Question:
'''
roundbg.physicsBody = SKPhysicsBody(circleOfRadius: round.frame.width/2)
roundbg.physicsBody?.dynamic = false
'''
Trying to trap the ball inside the circle(roundbg). The problem is that when I use circleOfRadius for my round texture it takes the whole circle and not just the border. I get why circleOfRadius is doing that but can't figure out how to grab just the border. Any ideas? So ideally when ball falls it gets trapped inside the circle(roundbg).
First iOS app/game and very new to this. Thanks for you help!
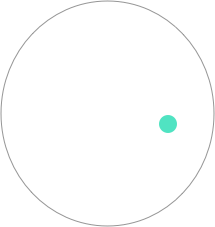
Answer: 'SKPhysicsBody(circleOfRadius:)' creates a . In your case you need an for the larger circle. Try the following code.
'''
let largeCircleRadius : CGFloat = 100
var largeCirclePath = CGPathCreateMutable();
CGPathAddArc(largeCirclePath, nil, 0.0, 0.0, largeCircleRadius, 0.0, CGFloat(2.0 * M_PI), true)
let largeCircle = SKShapeNode(circleOfRadius: 100)
largeCircle.position = CGPointMake(CGRectGetWidth(frame) / 2.0, CGRectGetHeight(frame) / 2.0)
largeCircle.physicsBody = SKPhysicsBody(edgeLoopFromPath: largeCirclePath)
addChild(largeCircle)
let smallCircle = SKShapeNode(circleOfRadius: 10)
smallCircle.position = CGPointMake(CGRectGetWidth(frame) / 2.0, CGRectGetHeight(frame) / 2.0)
smallCircle.physicsBody = SKPhysicsBody(circleOfRadius: 10)
addChild(smallCircle)
'''
<URL>
To create a fraction of a circle, you can change the startAngle and endAngle of the circlePath accordingly. Also use 'edgeChainFromPath' instead of 'edgeLoopFromPath' to not close the loop.
'''
let largeCircleRadius : CGFloat = 100
var largeCirclePath = CGPathCreateMutable();
let startAngle : CGFloat = 3.14
let endAngle : CGFloat = 2 * 3.14
CGPathAddArc(largeCirclePath, nil, 0.0, 0.0, largeCircleRadius, startAngle, endAngle , false)
let largeCircle = SKShapeNode(path: largeCirclePath)
largeCircle.position = CGPointMake(CGRectGetWidth(frame) / 2.0, CGRectGetHeight(frame) / 2.0)
largeCircle.physicsBody = SKPhysicsBody(edgeChainFromPath: largeCirclePath)
addChild(largeCircle)
let smallCircle = SKShapeNode(circleOfRadius: 10)
smallCircle.position = CGPointMake(CGRectGetWidth(frame) / 2.0, CGRectGetHeight(frame) / 2.0)
smallCircle.physicsBody = SKPhysicsBody(circleOfRadius: 10)
addChild(smallCircle)
'''